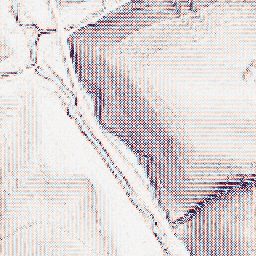
Category: wavelet
Decomposition family: wavelet_dwt
Decomposition parameters: wavelet: haar
level: 1
Upsampling method: bicubic
Upsampling parameters: scale: 4
Upsampling scale: 4